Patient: sex M, age 29
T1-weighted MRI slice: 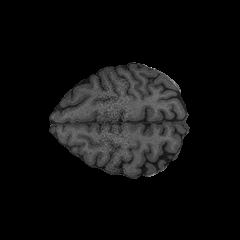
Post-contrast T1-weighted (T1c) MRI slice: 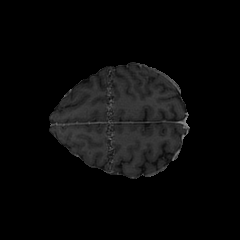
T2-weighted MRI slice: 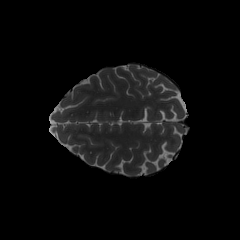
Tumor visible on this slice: no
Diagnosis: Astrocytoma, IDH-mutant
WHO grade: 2